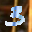
Label: 3